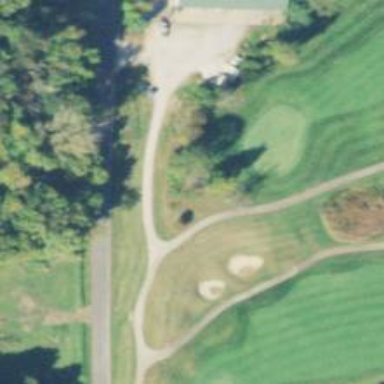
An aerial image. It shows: Path used for both walking and golf.